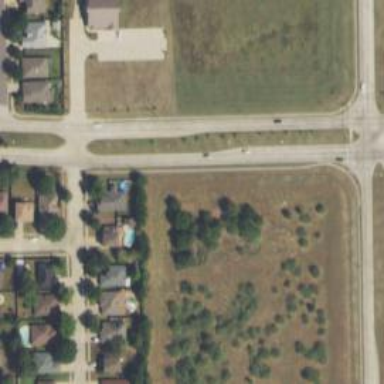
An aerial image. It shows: Secondary road.